Question: I'm having trouble (pulling my hair out!) figuring out how to smooth the edges of my png icons. They are sized via CSS and are saved as PNG at 263px.
I've tried resaving as GIF's and also a variety of CSS hacks:
-webkit-backface-visibility: hidden;
Ideally I need a solution that smooths out the edges of the image (not the square borders) across all major browsers, as they all seem to be suffering and creating jaggy edges.
Thanks in advance
CSS:
'width: 20px; height: 20px;'
Here's an image taken from my site:

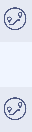
Answer: All of these offer potential solutions to CSS image rendering options:
- <URL>